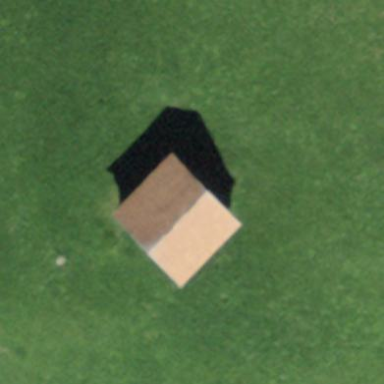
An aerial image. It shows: Rural barn.